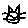
Label: cat